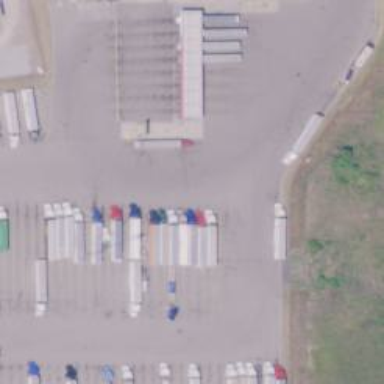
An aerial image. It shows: Weighbridge facility.